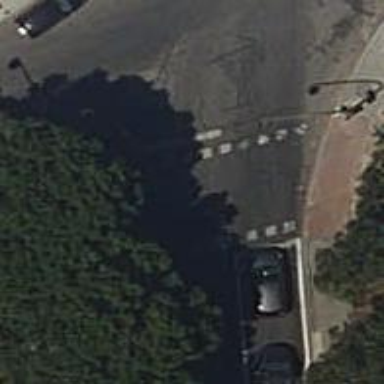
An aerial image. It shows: Road with traffic signals at the crossing.